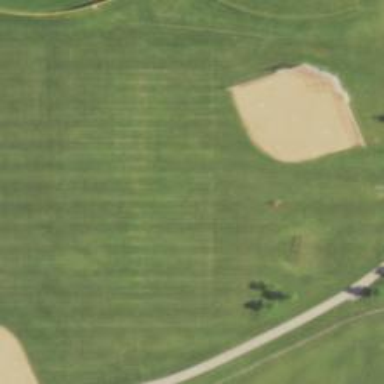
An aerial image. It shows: American football pitch with artificial turf surface for leisure land.